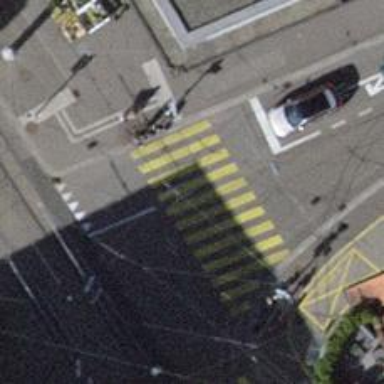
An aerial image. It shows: Road with traffic signals and zebra crossing with traffic signals.